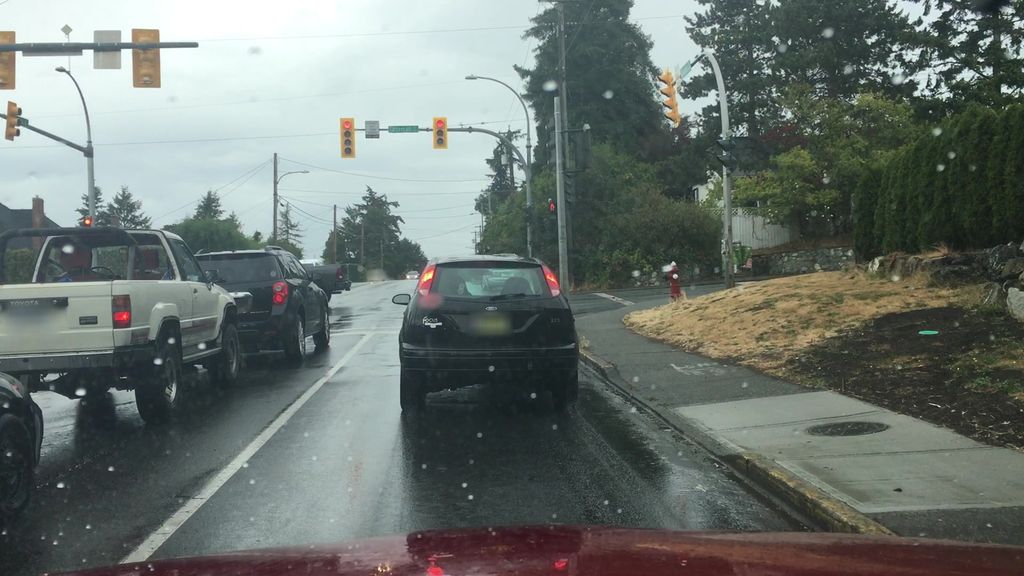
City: victoria